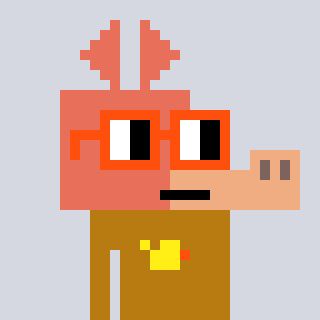
a pixel art character with square orange glasses, a aardvark-shaped head and a gold-colored body on a cool background